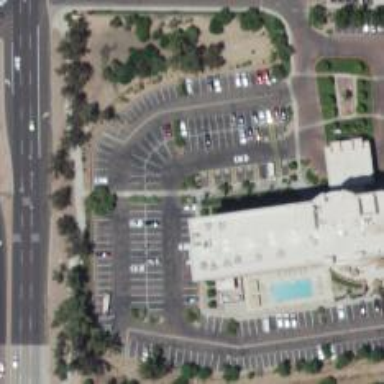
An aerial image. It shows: Parking space is available.